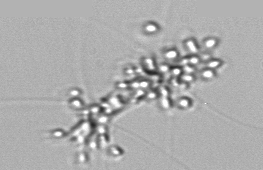
Label: Chaetoceros_didymus_TAG_external_flagellate